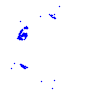
Particle: electron